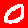
Digit: 0